Interaction volume radius: 10 \u00c5
Interaction volume height: 30 \u00c5
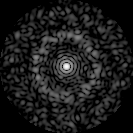
Disorder parameter: 0.8511